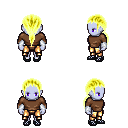
a pixel art fantasy rpg character, female body template, dark elf, purple skin, brown long-sleeve shirt, gold greaves, gold ponytail hairstyle, white cloth bracers, ghillies, four views (front, back, left, right), 2x2 character sprite sheet, small pixel art, hard edges, no anti-aliasing